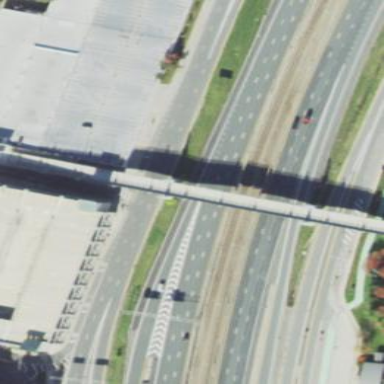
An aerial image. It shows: Man-made bridge.